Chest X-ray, AP view. Patient: 56 years old, sex F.
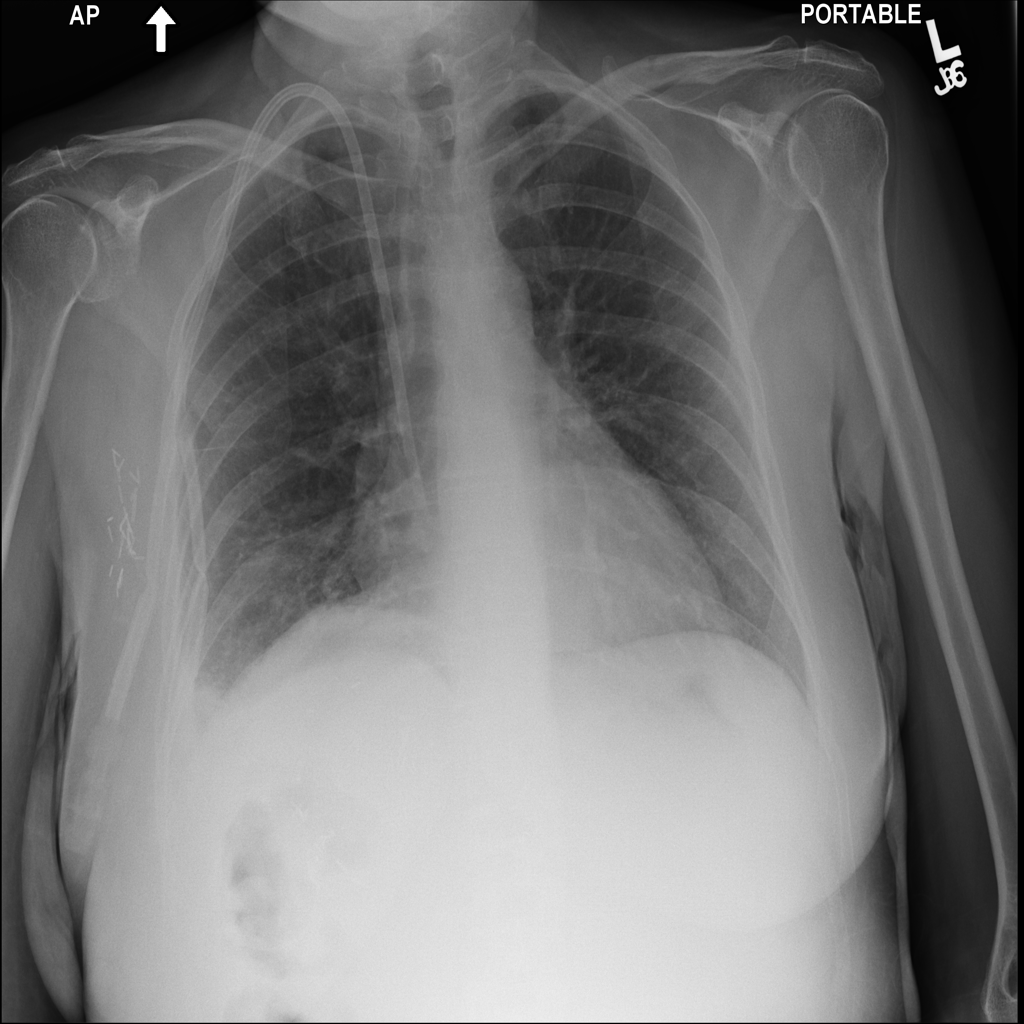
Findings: Atelectasis, Infiltration